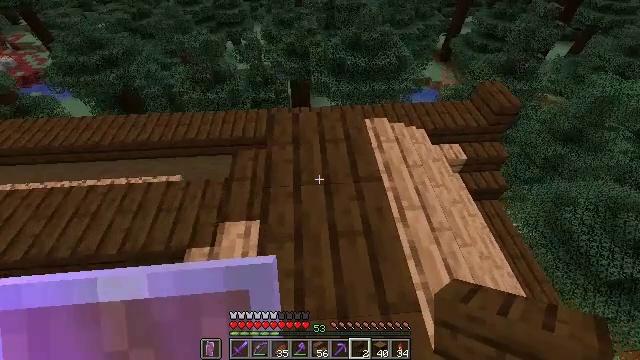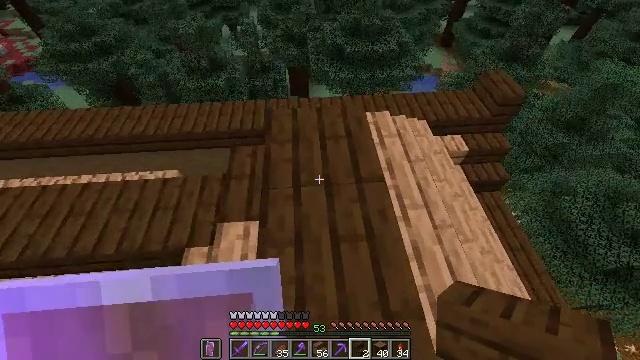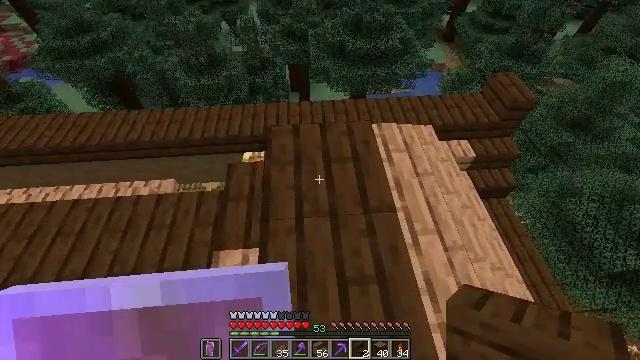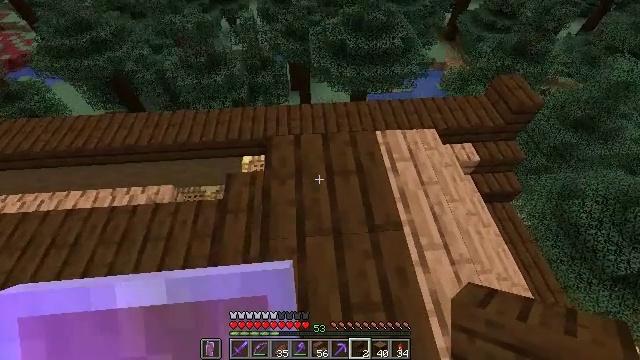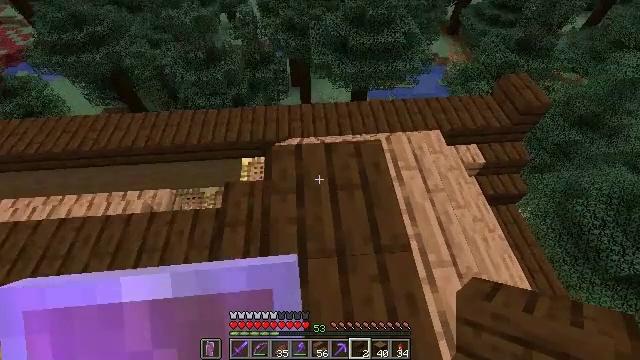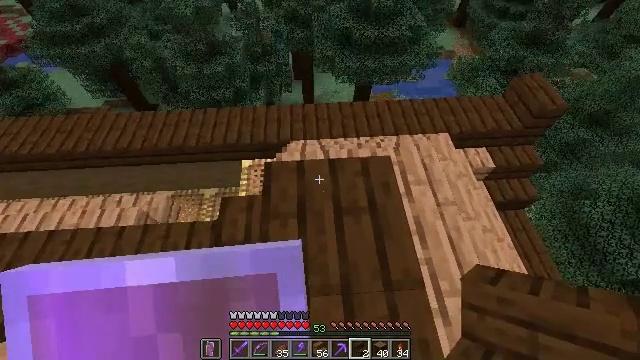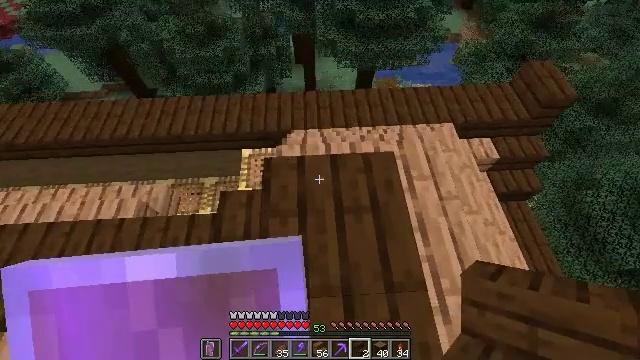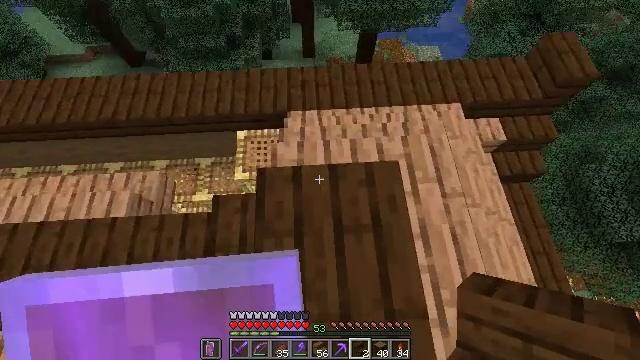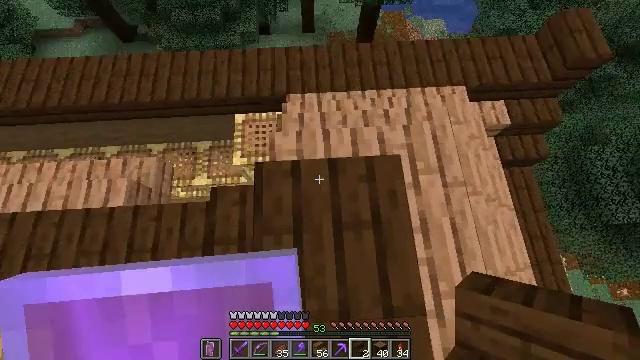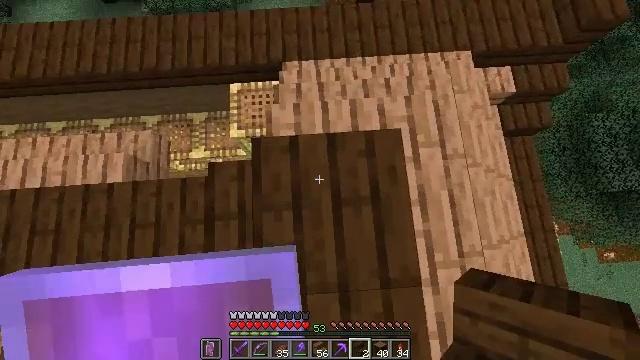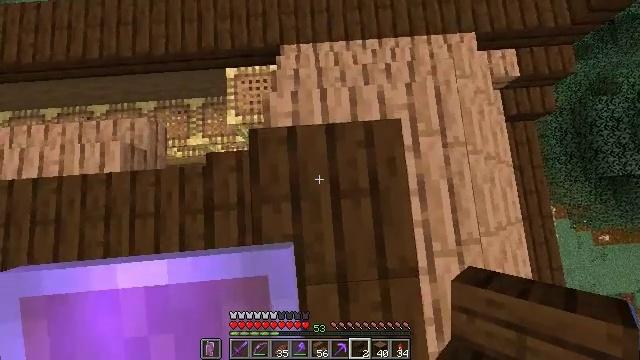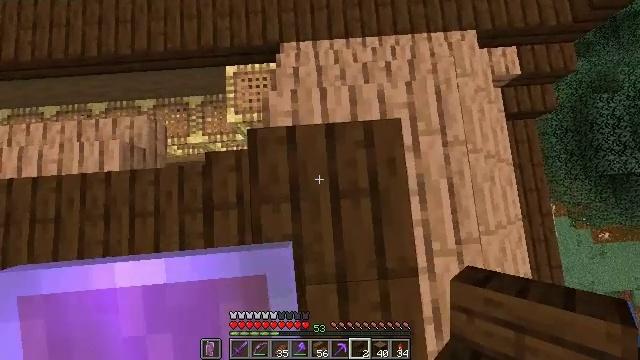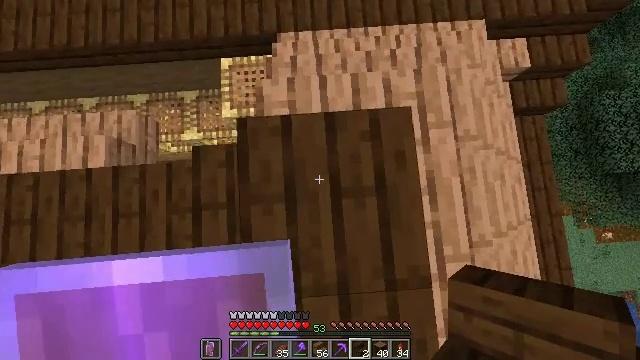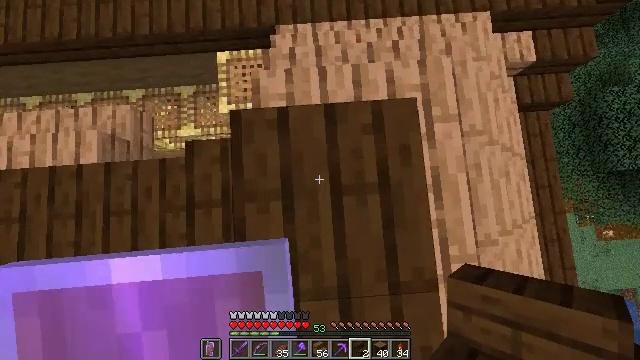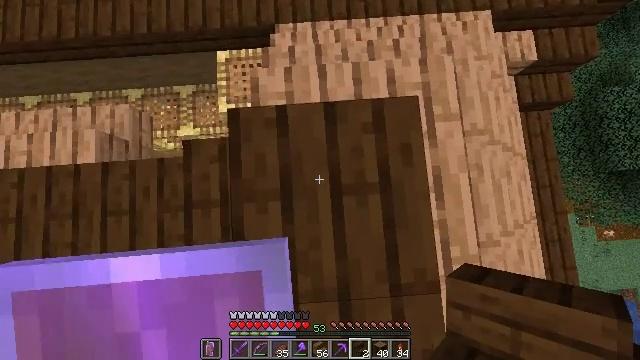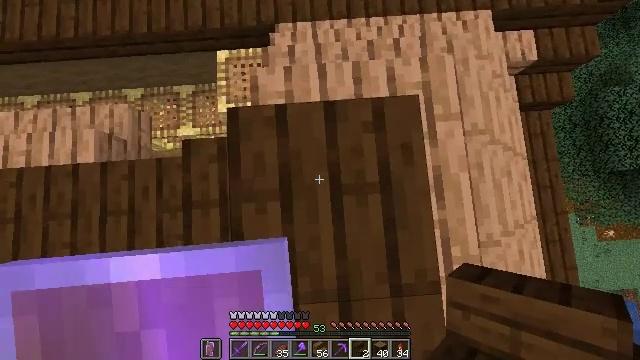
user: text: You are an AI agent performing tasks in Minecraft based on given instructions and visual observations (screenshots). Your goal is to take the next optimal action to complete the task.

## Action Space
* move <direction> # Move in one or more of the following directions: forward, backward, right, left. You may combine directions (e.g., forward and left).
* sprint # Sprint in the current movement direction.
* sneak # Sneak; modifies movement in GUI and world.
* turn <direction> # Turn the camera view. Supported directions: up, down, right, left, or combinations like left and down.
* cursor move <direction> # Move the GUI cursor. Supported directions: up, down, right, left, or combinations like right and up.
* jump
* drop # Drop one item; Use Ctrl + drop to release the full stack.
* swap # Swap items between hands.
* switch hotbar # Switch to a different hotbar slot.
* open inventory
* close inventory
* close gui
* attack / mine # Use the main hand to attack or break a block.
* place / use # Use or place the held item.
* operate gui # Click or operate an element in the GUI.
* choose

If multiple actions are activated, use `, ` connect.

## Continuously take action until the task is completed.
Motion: motion action
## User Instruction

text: Destroy the dark oak slab to recycle it.
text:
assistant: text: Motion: move forward, turn down
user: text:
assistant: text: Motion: move forward, turn down
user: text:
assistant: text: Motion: move forward
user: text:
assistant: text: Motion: move forward, turn down
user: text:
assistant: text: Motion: move forward, turn down
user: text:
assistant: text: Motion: move forward, turn down
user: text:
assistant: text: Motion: move forward, turn down
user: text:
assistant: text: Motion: turn down
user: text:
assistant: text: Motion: turn down
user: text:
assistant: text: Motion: sneak, turn down
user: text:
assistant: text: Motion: sneak
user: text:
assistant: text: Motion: sneak
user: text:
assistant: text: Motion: sneak
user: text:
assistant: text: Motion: sneak
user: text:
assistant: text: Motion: sneak
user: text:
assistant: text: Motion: sneak
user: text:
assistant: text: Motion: sneak
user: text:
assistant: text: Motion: sneak
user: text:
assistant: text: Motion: sneak
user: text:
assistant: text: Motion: sneak
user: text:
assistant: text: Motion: sneak
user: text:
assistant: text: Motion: sneak
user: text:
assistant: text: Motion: sneak
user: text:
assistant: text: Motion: sneak
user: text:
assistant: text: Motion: sneak
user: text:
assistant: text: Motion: sneak
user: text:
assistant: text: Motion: move back, sneak
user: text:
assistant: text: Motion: move back, sneak
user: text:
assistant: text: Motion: move back, sneak
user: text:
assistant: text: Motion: move back, sneak